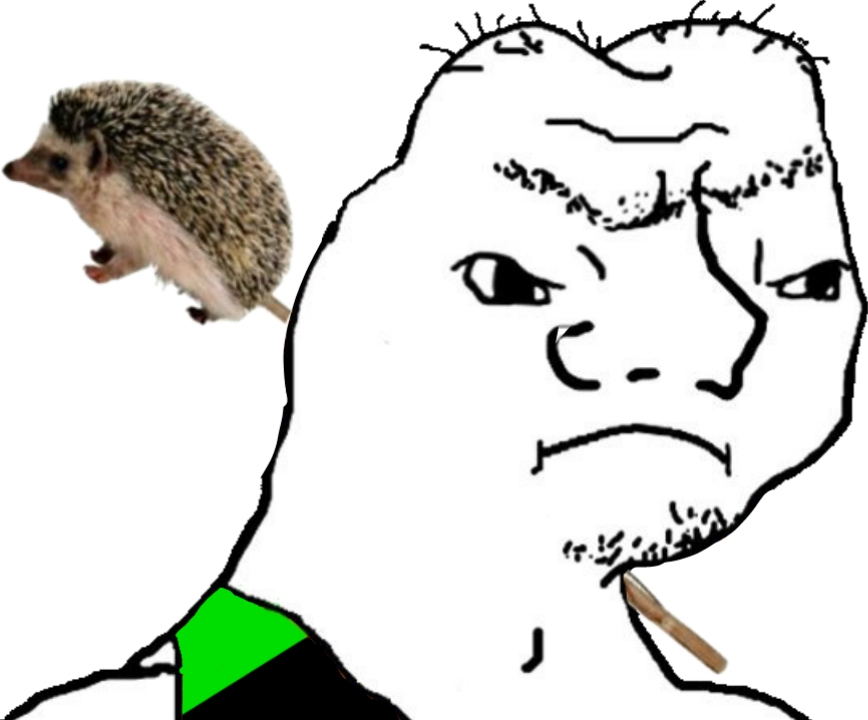
Label: 5_Grug